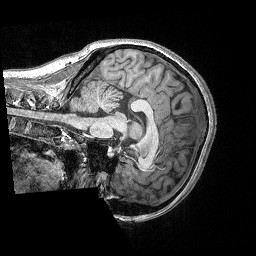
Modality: T1w
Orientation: sagittal
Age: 21
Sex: female